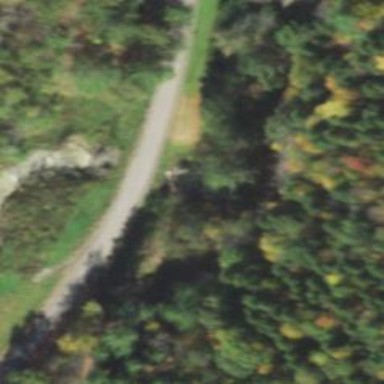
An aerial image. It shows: Culvert tunnel.